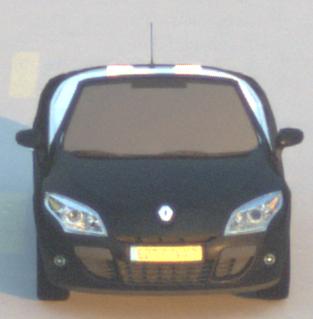
Make: Renault
Model: Mégane Coupé-Cabriolet 1.6 16V 110
Detailed model: Mégane (III) Coupé-Cabriolet
Model produced from: 2010/06
Model produced until: 2013/03
Doors: 2
Color: black
Road condition: dry road
Daytime: sunrise or sunset
Contrast: medium contrast